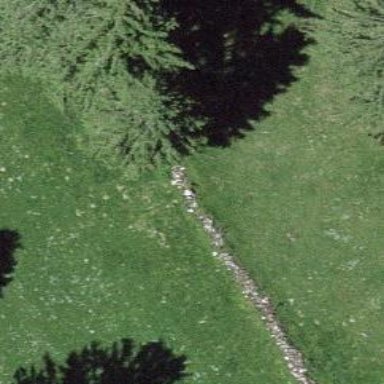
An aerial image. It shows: Wall barrier.